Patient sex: F
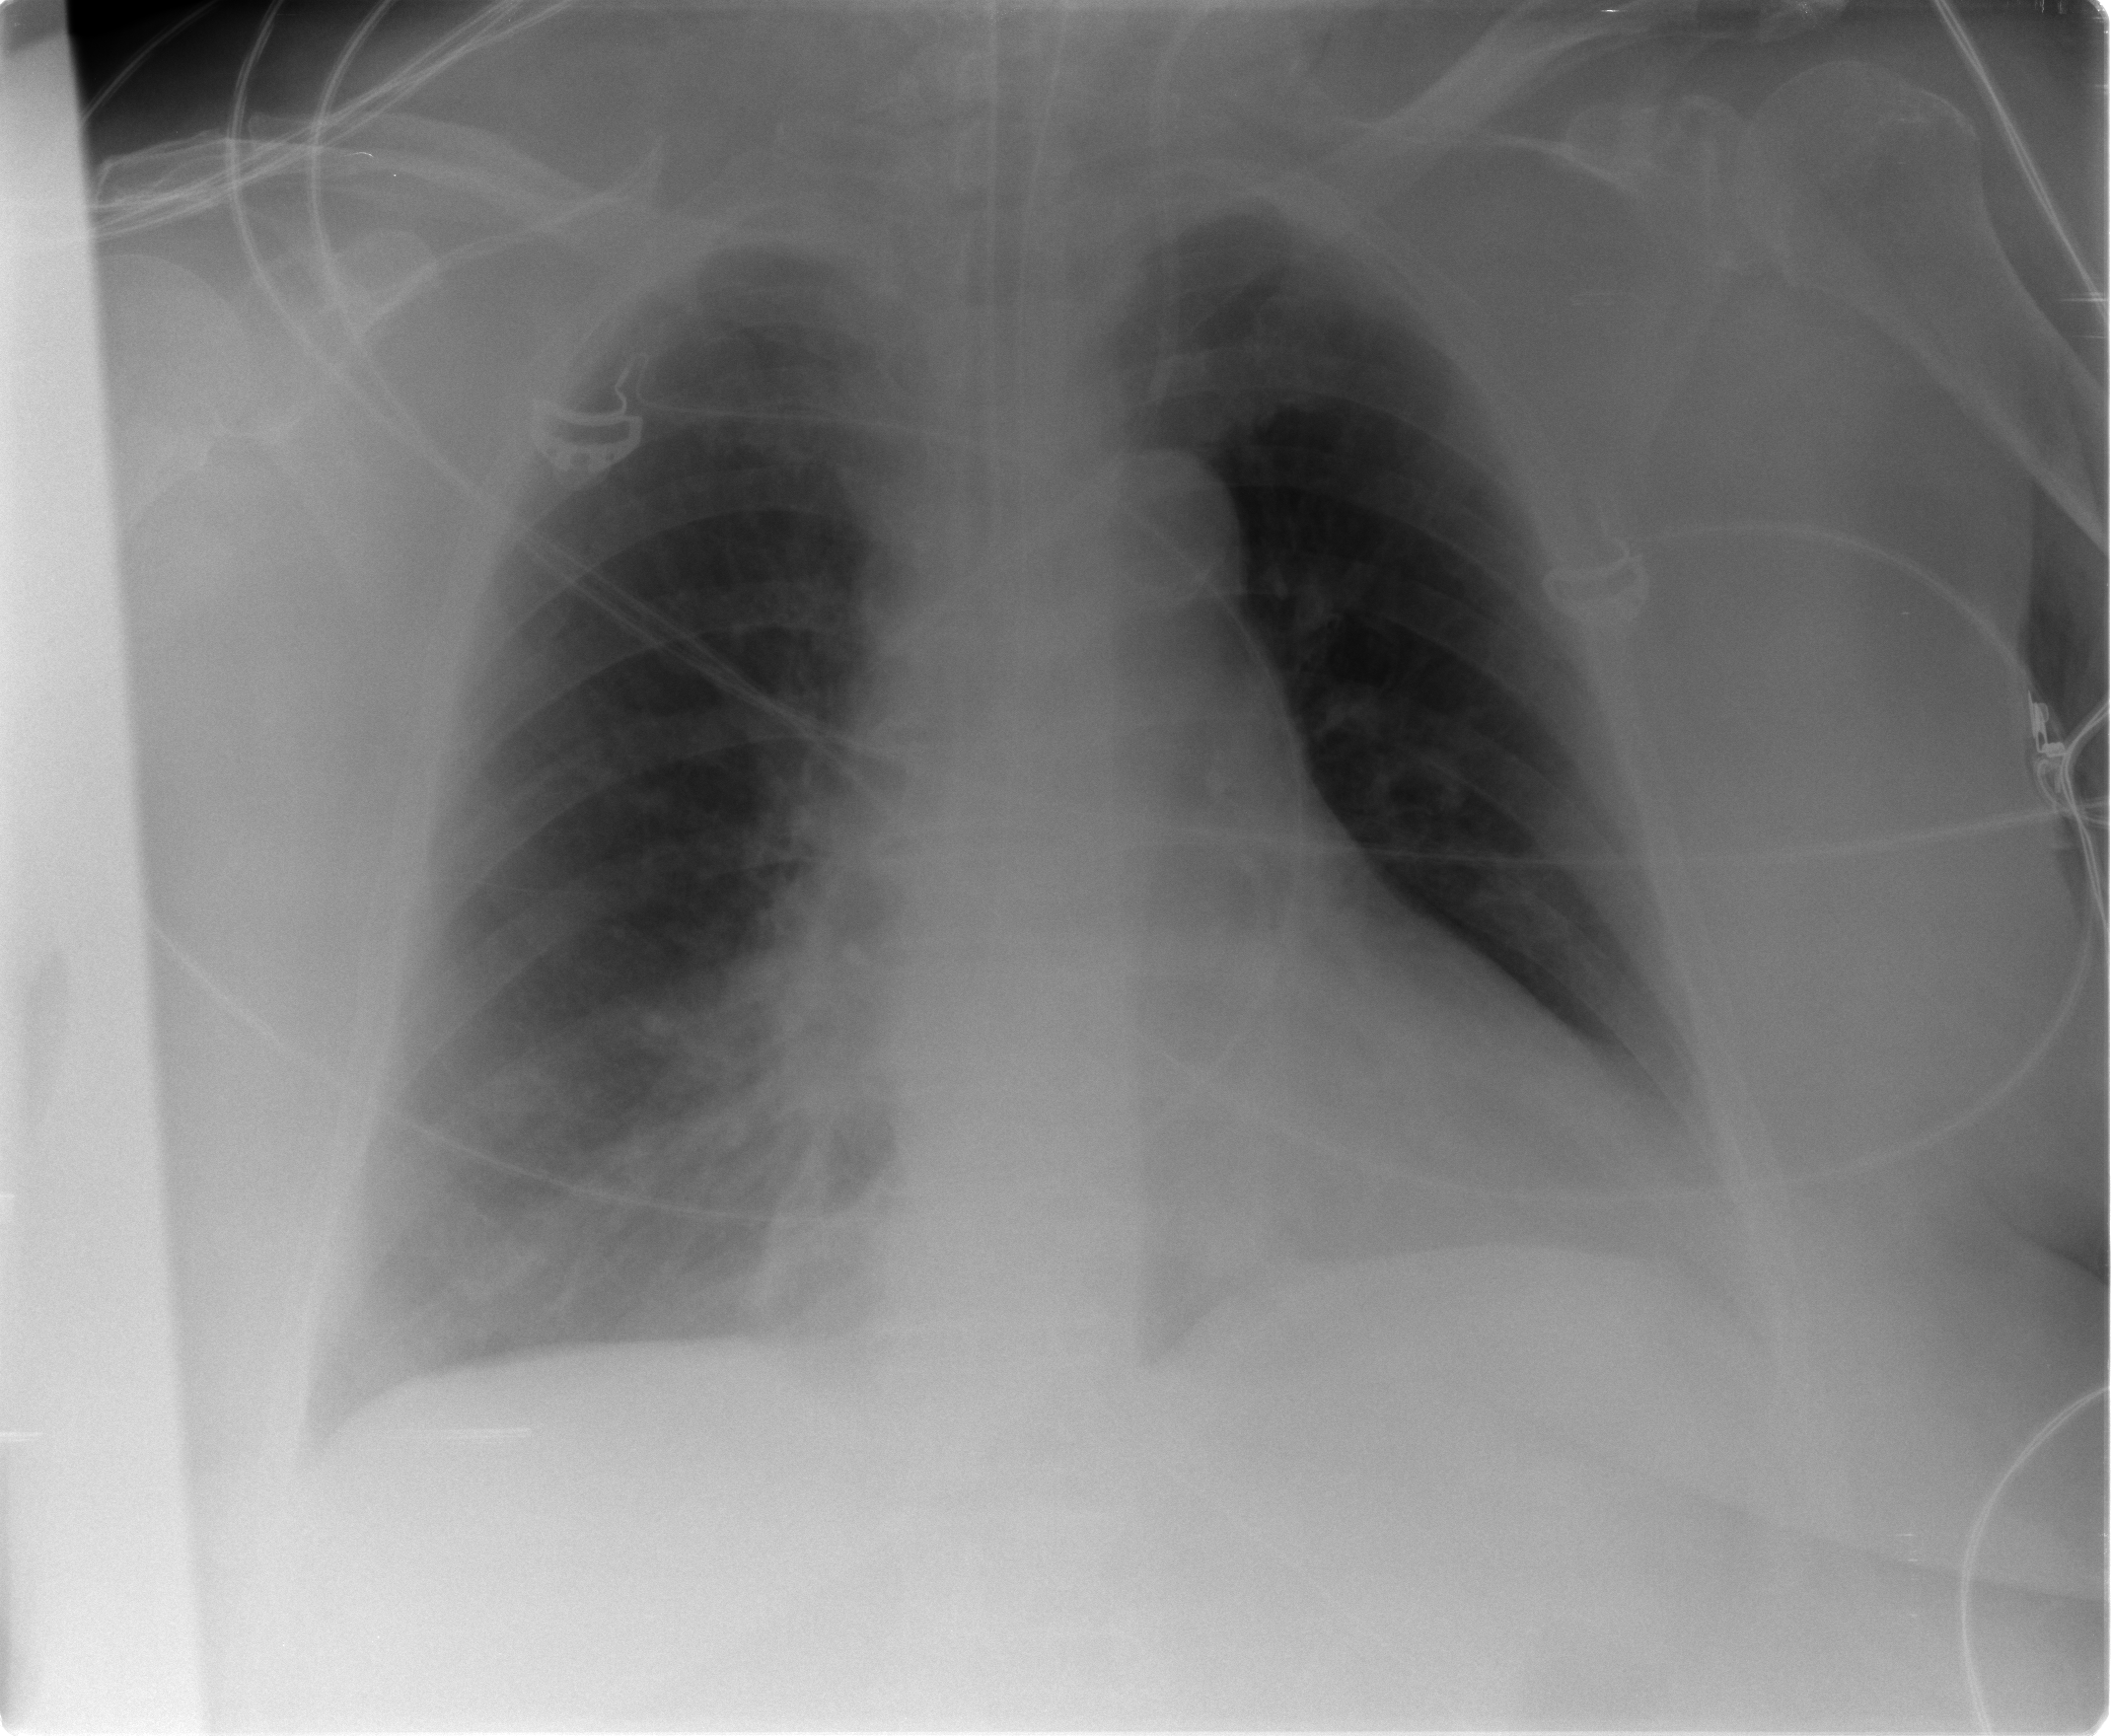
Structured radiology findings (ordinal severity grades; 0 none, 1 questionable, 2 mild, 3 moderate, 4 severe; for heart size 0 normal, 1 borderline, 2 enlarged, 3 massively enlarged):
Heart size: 0
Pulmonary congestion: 2
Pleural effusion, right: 2
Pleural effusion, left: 1
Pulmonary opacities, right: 0
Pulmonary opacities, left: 0
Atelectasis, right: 2
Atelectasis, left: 2